Question: Xcode shows me the following alerts:

- -
The app is actually Universal.
How can I resolve this alert?
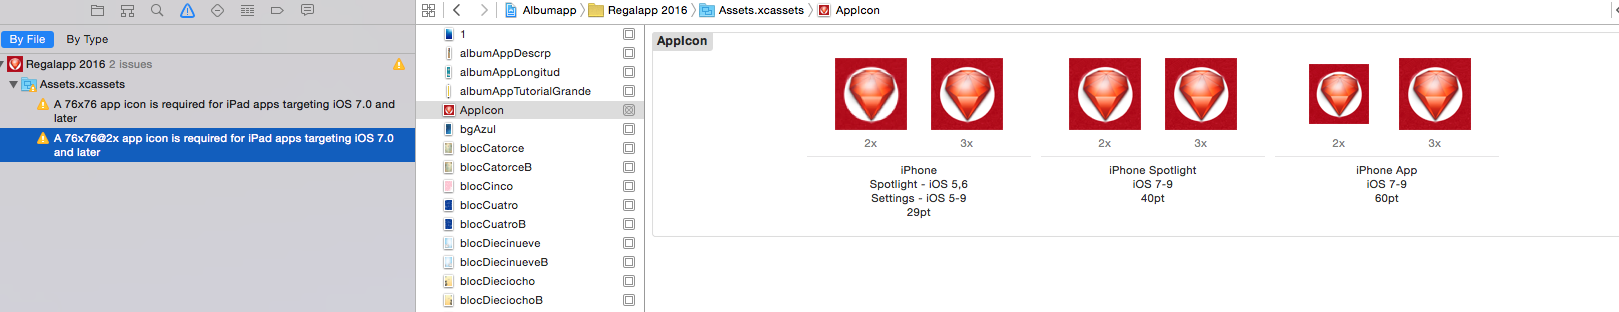
Answer: In <URL>, make sure that you have checked iPad -> "iOS7 and later" option:
<URL>